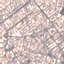
Land use / land cover class: Residential